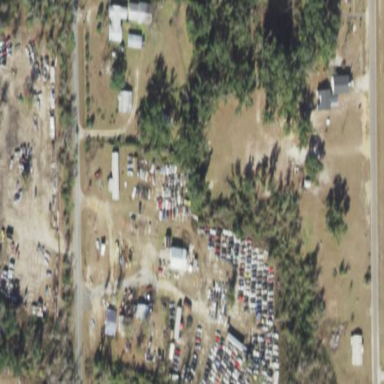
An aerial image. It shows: Scrap yard situated in industrial area.